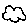
Label: cloud